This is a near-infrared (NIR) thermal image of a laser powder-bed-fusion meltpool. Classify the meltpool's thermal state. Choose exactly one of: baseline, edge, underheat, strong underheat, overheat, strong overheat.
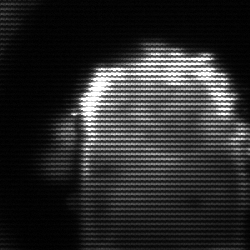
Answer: baseline